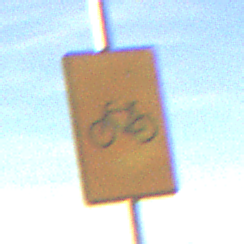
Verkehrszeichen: RadverkehrOhnePfeilsymbol
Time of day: MorningAfternoon
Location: Outdoor (RoadRail)
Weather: PartlyCloudy
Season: NotSpecified
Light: Natural